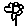
Label: flower